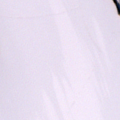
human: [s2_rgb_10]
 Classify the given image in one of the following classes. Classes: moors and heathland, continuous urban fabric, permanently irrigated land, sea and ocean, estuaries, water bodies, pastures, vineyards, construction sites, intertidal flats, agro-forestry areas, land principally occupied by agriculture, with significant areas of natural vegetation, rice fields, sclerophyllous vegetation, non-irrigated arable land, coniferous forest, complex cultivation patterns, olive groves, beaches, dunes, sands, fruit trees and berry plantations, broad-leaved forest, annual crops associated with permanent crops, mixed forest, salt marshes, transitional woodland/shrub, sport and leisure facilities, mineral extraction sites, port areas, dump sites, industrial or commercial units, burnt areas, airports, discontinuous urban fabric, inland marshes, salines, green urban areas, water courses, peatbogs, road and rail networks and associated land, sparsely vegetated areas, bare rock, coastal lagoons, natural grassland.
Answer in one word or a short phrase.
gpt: mixed forest, water bodies